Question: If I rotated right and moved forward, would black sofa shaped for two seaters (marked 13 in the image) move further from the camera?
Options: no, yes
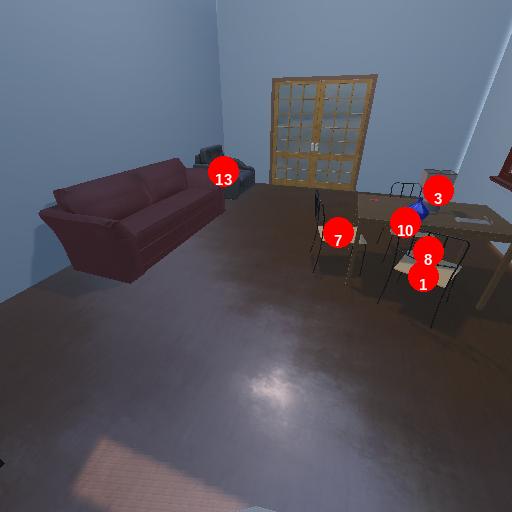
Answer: no